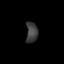
Tissue: prostate
Cell type: Fibroblasts
Senescence score: 0.7529
Nuclear area (px): 235
Mean DAPI intensity: 62.387